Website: ulta-beauty
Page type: delivery-shipping
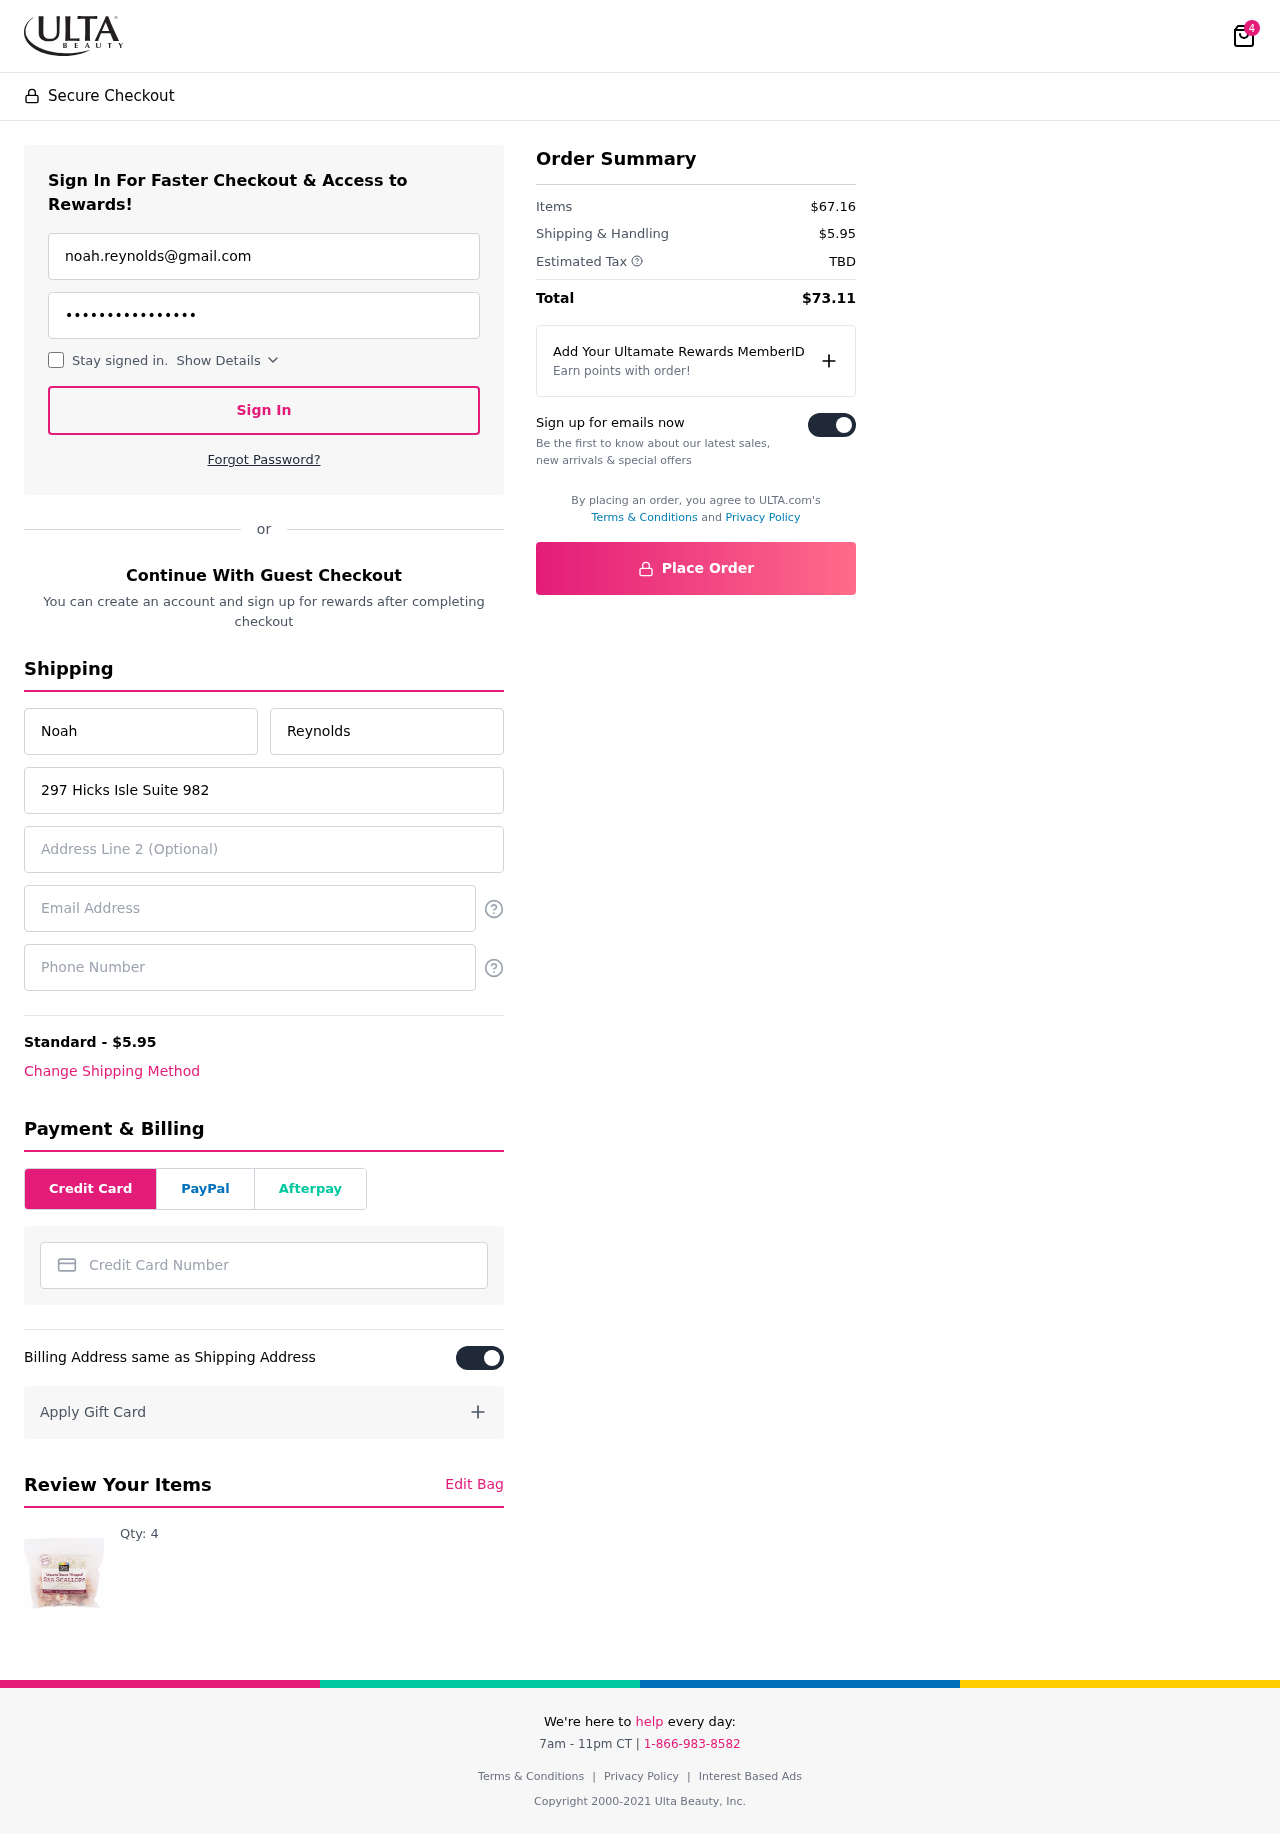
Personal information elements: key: PII_CARD_NUMBER
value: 4149 8110 9128 2222
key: PII_EMAIL
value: noah.reynolds@gmail.com
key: PII_EMAIL2
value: noah.reynolds@gmail.com
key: PII_FIRSTNAME
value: Noah
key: PII_LASTNAME
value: Reynolds
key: PII_PHONE
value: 6712751895
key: PII_STREET
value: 297 Hicks Isle Suite 982
Product elements: key: PRODUCT1_QUANTITY
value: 4
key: PRODUCT1
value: Qty: 4
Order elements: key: ORDER_NUM_ITEMS
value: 4
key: ORDER_SHIPPING_COST
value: $5.95
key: ORDER_SUBTOTAL
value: $67.16
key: ORDER_TAX
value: TBD
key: ORDER_TOTAL
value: $73.11